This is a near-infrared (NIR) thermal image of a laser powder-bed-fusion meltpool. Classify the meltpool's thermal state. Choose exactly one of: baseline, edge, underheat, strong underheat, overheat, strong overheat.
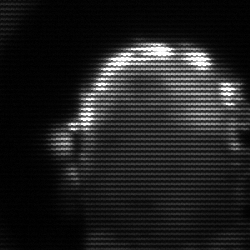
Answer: baseline